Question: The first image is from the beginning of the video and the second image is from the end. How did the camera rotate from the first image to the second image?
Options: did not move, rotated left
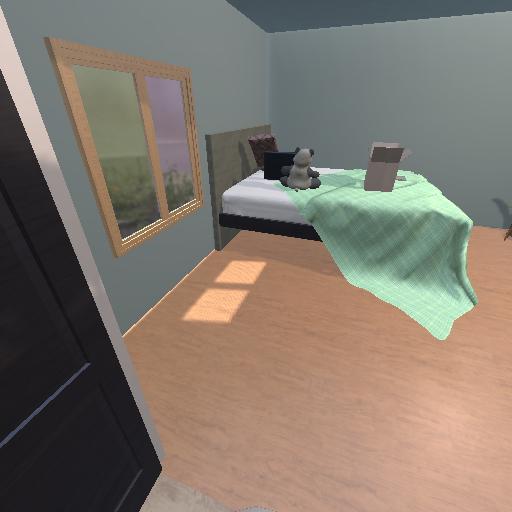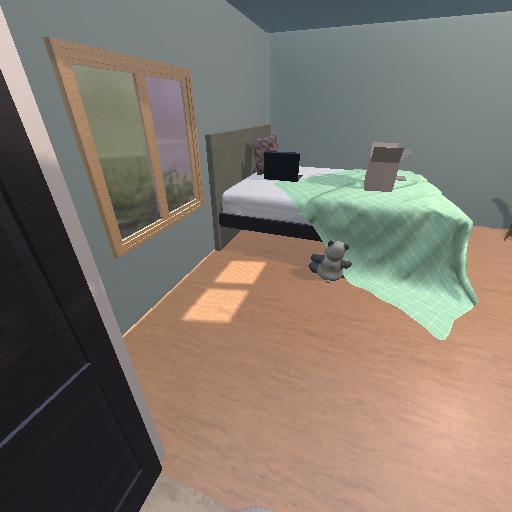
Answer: did not move